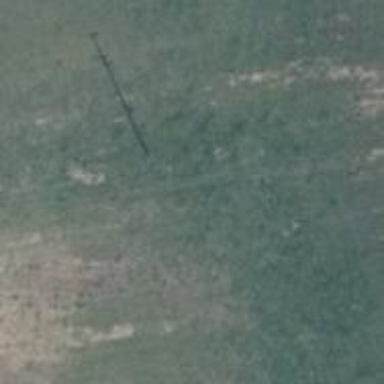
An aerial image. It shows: Power pole.